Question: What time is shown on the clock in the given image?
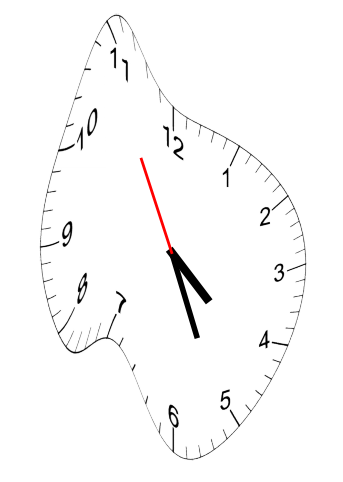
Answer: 04:25:55